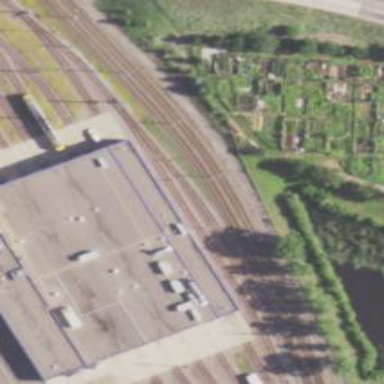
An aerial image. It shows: Light rail service yard with electrified contact lines.